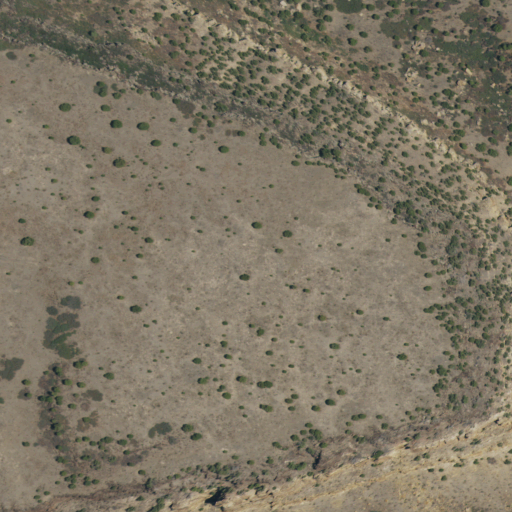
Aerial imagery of mountain in New Mexico named Jesus Mesa containing shrub, evergreen forest, and grassland